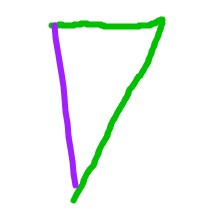
Shape: triangle